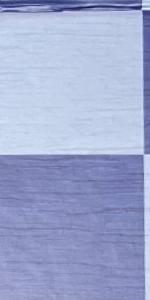
Label: Empty